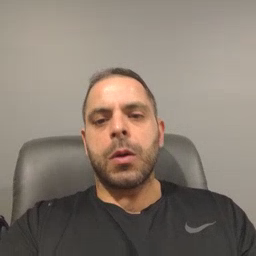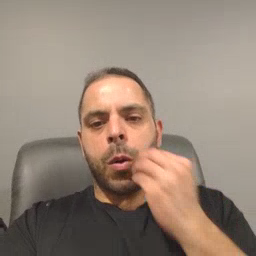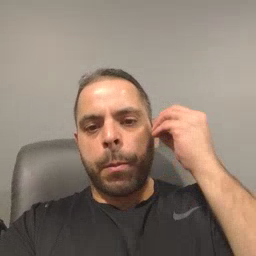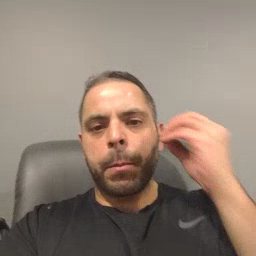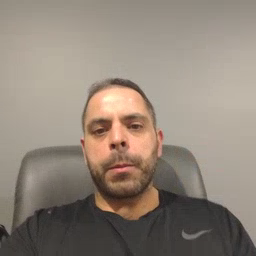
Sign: home